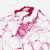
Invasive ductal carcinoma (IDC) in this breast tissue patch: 0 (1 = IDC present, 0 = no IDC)